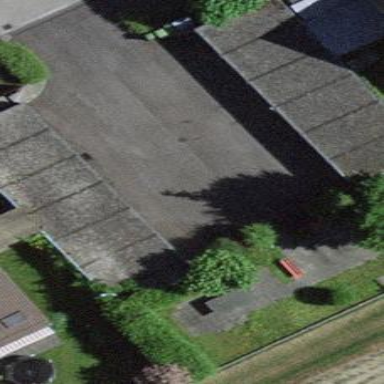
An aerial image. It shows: Garage building.